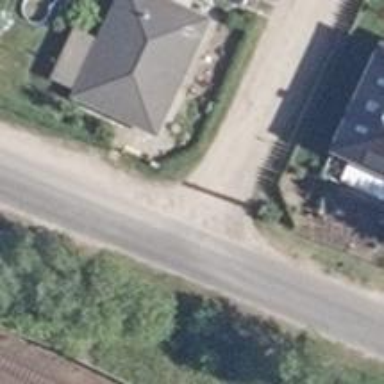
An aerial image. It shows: Residential road with asphalt surface and no sidewalks.